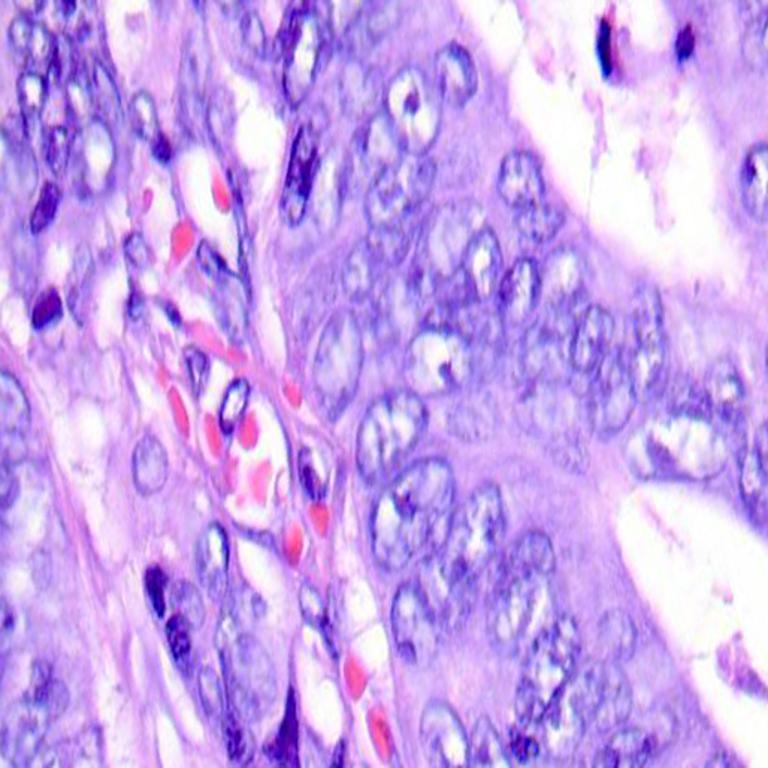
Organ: colon
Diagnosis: adenocarcinomas